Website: crate-barrel
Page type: customer-info-address
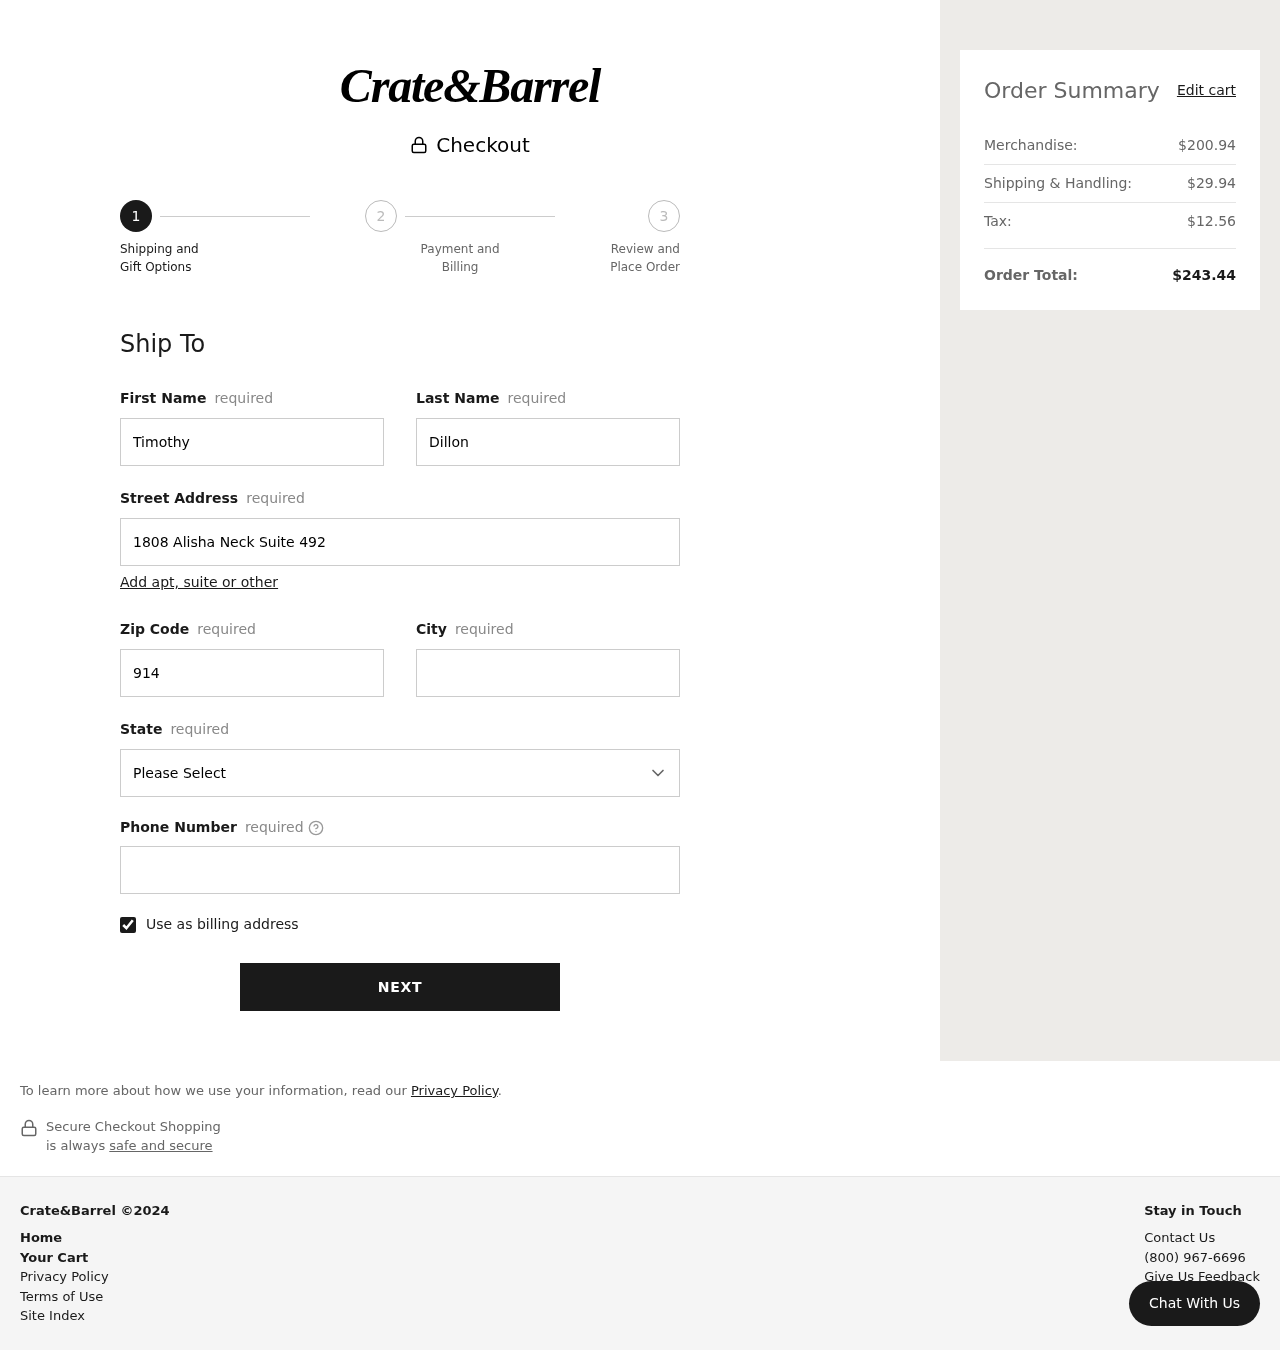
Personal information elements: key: PII_CITY
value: South Shannonborough
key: PII_FIRSTNAME
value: Timothy
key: PII_LASTNAME
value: Dillon
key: PII_PHONE
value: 5739216498
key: PII_POSTCODE
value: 91441
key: PII_STATE
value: Nebraska
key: PII_STREET
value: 1808 Alisha Neck Suite 492
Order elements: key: ORDER_SUBTOTAL
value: $200.94
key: ORDER_SHIPPING_COST
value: $29.94
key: ORDER_TAX
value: $12.56
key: ORDER_TOTAL
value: $243.44